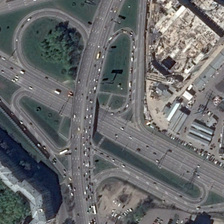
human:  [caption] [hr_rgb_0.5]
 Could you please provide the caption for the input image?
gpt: some green trees and buildings are near a viaduct with many cars .

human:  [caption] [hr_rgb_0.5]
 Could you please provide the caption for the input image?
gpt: some green trees and buildings are near a viaduct with many cars .

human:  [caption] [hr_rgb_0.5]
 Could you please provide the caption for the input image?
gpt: some green trees and buildings are near a viaduct with many cars .

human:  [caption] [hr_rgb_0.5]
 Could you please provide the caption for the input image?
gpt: some green trees and buildings are near a viaduct with many cars .

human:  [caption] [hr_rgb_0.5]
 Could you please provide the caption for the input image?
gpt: some green trees and buildings are near a viaduct with many cars .